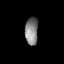
Tissue: lung
Cell type: Others
Senescence score: 0.166
Nuclear area (px): 356
Mean DAPI intensity: 129.014